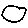
Label: circle